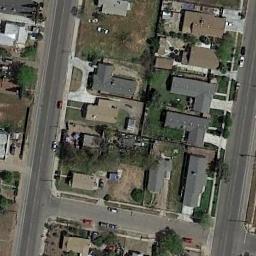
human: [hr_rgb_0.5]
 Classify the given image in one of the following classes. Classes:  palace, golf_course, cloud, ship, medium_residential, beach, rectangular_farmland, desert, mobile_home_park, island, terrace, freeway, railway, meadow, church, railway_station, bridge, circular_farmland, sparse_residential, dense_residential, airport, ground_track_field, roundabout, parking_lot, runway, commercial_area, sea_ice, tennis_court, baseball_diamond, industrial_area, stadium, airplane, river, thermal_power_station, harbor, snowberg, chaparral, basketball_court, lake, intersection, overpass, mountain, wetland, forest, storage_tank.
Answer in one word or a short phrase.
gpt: medium_residential